Interaction volume radius: 5 \u00c5
Interaction volume height: 10 \u00c5
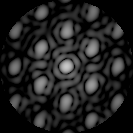
Disorder parameter: 0.2209